Interaction volume radius: 10 \u00c5
Interaction volume height: 20 \u00c5
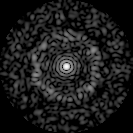
Disorder parameter: 0.8452